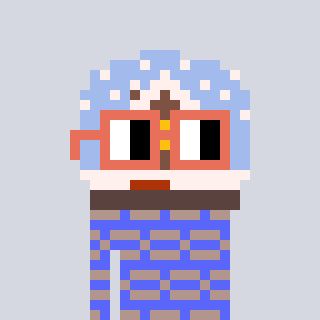
a pixel art character with square orange glasses, a snow globe-shaped head and a purple-colored body on a cool background